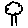
Label: tree